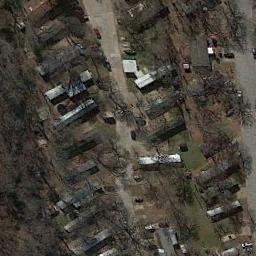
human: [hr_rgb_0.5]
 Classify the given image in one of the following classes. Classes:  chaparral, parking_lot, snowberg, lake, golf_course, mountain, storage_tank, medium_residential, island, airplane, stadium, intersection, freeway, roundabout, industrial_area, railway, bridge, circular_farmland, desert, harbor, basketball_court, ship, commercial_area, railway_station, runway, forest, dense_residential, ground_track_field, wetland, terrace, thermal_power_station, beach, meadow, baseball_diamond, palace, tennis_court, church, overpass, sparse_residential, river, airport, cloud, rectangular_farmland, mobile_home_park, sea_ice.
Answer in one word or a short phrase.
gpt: mobile_home_park